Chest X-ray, PA view. Patient: 57 years old, sex M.
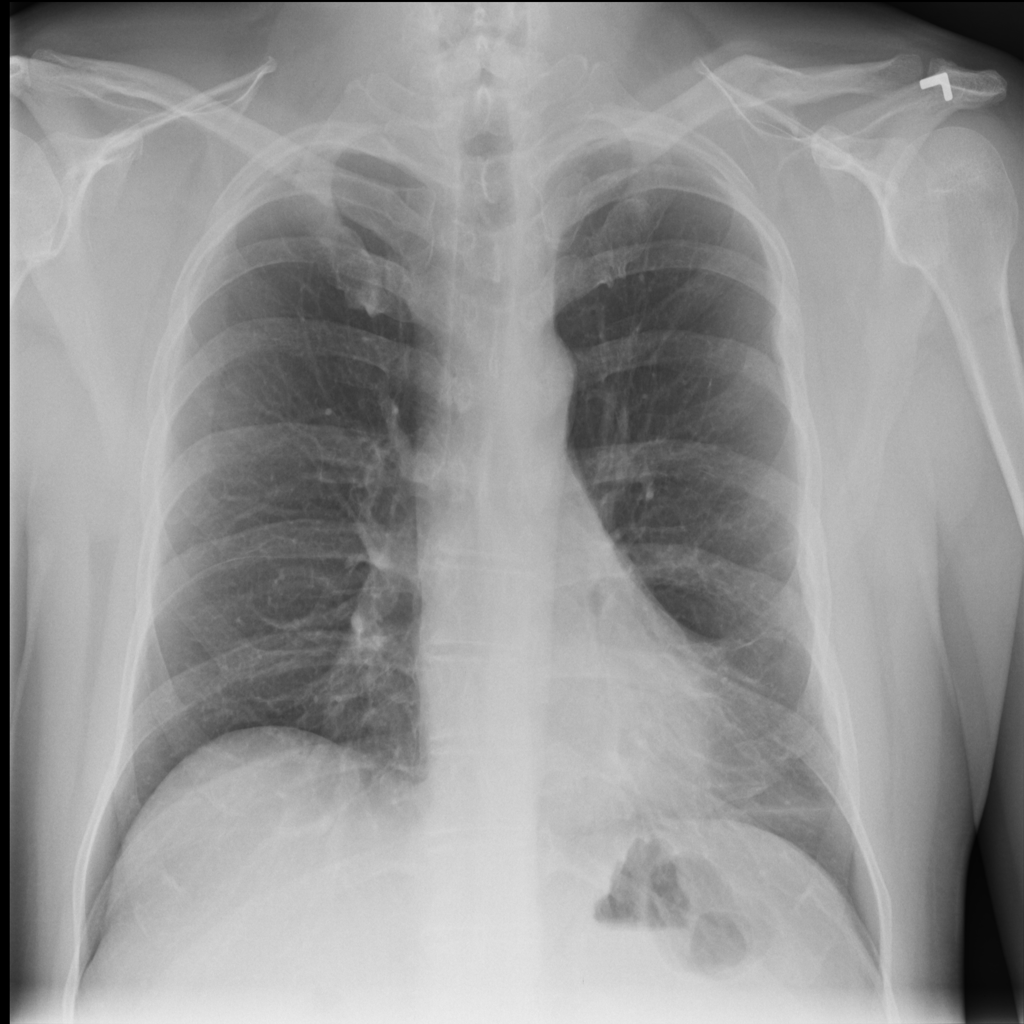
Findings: Fibrosis